Brain MRI, t1w sequence, axial 2D slice.
Patient: age 35, sex M, weight 95 kg, height 1.95 m
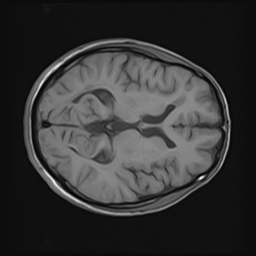